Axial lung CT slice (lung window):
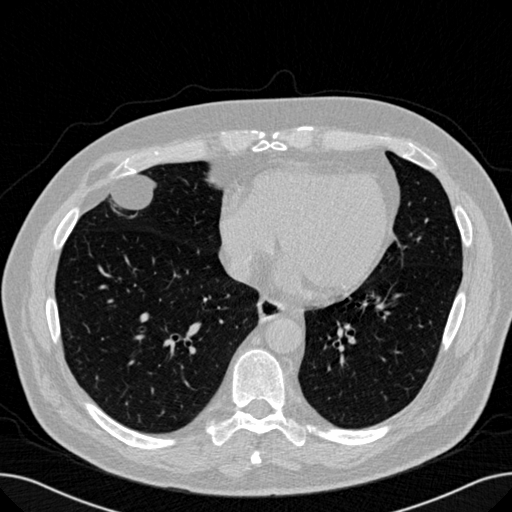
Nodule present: no